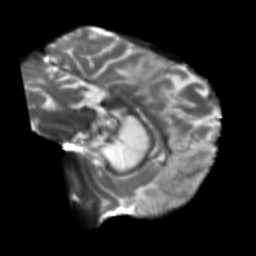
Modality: T2w
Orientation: sagittal
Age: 56
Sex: male
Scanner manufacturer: siemens
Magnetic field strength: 3 T
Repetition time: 5.25 s
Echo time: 0.08 s